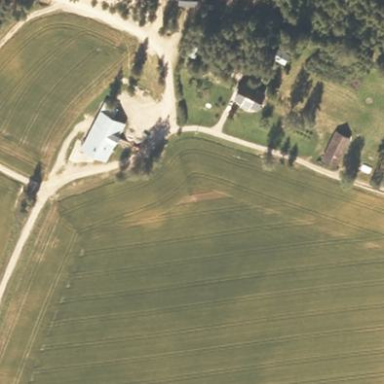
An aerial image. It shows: Farmyard area.